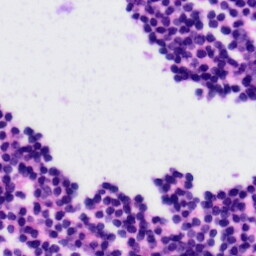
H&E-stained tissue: Tonsil